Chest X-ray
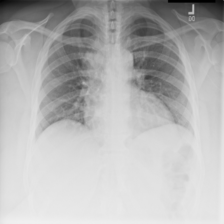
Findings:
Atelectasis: negative
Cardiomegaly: negative
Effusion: negative
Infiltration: negative
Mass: negative
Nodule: negative
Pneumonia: negative
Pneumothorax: negative
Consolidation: negative
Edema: negative
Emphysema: negative
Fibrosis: negative
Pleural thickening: negative
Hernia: negative